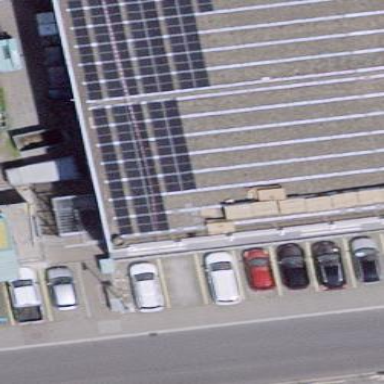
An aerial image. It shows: Solar power generator located on the roof.